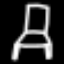
Label: chair